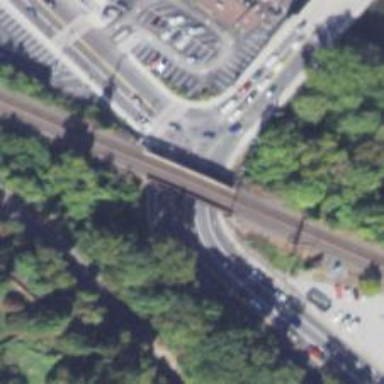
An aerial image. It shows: Bridge over railway line.